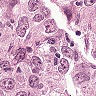
Metastatic tissue present: yes